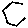
Label: hexagon